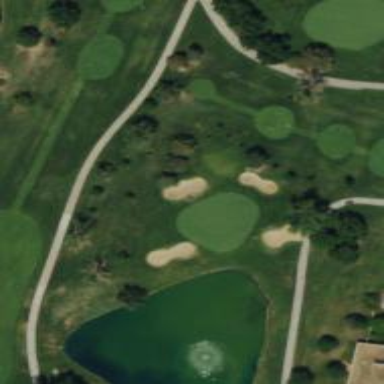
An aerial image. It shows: View of golf hole.